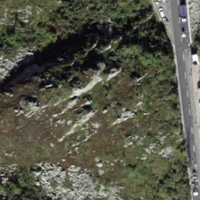
EUNIS habitat code: 26
Species observed at this site:
Saxifraga rotundifolia
Adenostyles alliariae
Achillea macrophylla